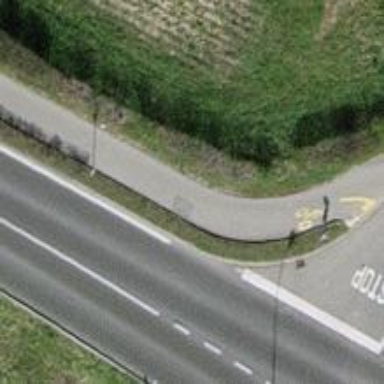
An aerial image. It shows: Hedge barrier.